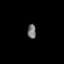
Tissue: prostate
Cell type: T cells
Senescence score: 0.2989
Nuclear area (px): 120
Mean DAPI intensity: 116.058